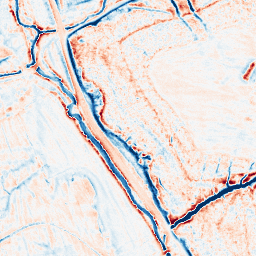
Category: edge_preserving
Decomposition family: anisotropic_diffusion
Decomposition parameters: iterations: 20
kappa: 30
gamma: 0.2
Upsampling method: bspline
Upsampling parameters: scale: 4
Upsampling scale: 4